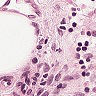
Metastatic tissue present: no